Interaction volume radius: 10 \u00c5
Interaction volume height: 35 \u00c5
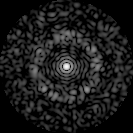
Disorder parameter: 0.8458